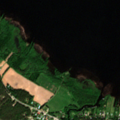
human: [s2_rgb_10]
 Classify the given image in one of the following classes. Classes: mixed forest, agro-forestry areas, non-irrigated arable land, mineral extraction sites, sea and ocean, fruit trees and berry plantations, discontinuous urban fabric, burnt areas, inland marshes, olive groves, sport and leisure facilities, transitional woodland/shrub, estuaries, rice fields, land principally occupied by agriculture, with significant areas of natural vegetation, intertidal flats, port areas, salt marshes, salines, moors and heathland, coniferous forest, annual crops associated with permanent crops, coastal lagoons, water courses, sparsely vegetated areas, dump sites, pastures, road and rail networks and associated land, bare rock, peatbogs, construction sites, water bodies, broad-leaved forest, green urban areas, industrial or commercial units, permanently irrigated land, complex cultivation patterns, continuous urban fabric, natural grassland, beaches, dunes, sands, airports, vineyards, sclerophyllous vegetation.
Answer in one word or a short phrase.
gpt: discontinuous urban fabric, land principally occupied by agriculture, with significant areas of natural vegetation, broad-leaved forest, coniferous forest, mixed forest, water bodies